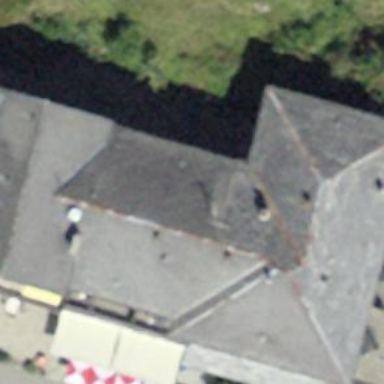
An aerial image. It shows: Restaurant.